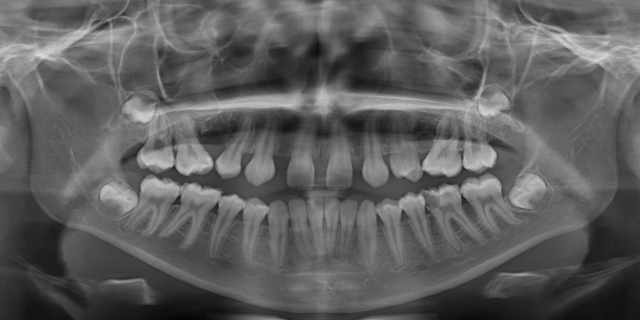
adult